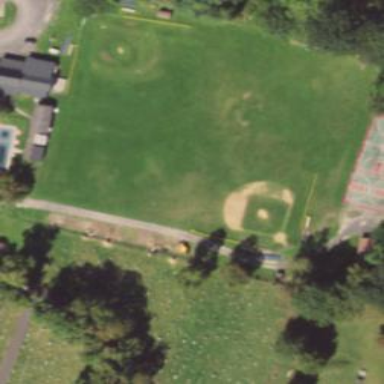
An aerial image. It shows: Baseball pitch for leisure and sports activities.